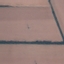
Land use / land cover class: AnnualCrop